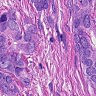
Metastatic tissue present: yes